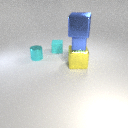
small cyan metal cylinder to the left of large yellow metal cube